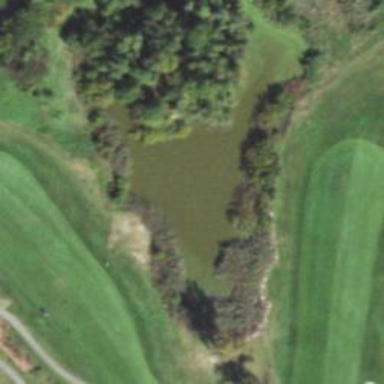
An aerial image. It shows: Water hazard on golf course. The hazard is natural water feature.